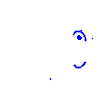
Particle: kaon